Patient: sex M, age 45
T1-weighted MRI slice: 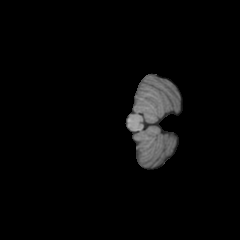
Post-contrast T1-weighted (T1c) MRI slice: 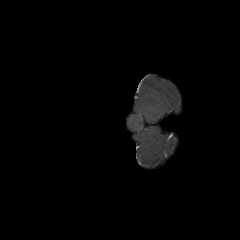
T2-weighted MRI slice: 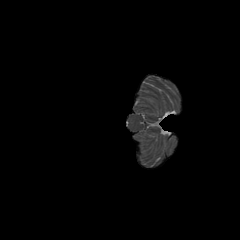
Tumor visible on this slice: no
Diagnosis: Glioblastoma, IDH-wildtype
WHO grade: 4